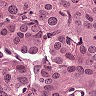
Metastatic tissue present: yes